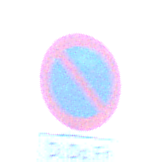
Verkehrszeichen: EingeschraenktesHalteverbot
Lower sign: ZeitangabenMitBeschraenkungAufWochentage3
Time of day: MorningAfternoon
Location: Outdoor (Nature)
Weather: Clear
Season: NotSpecified
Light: Natural